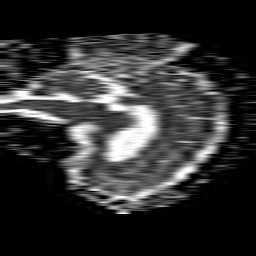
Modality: ADC
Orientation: sagittal
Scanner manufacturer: philips
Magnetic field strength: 1.5 T
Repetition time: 4.6 s
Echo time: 0.103 s